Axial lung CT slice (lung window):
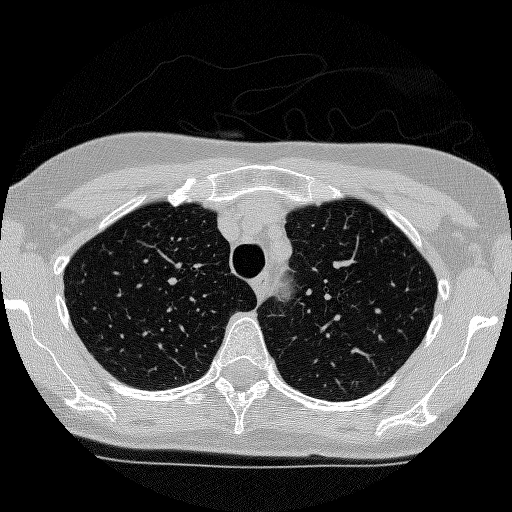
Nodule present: no